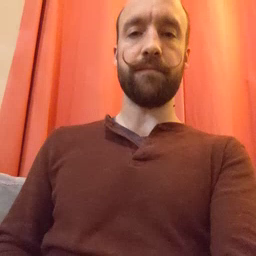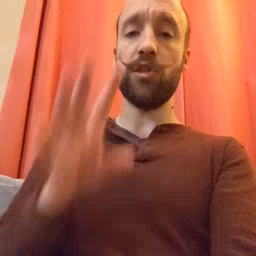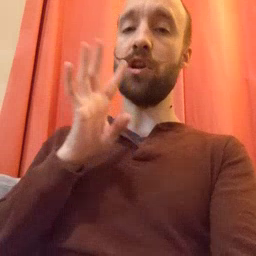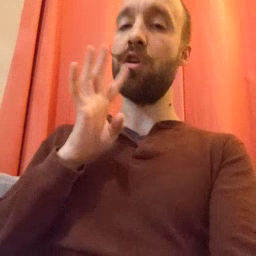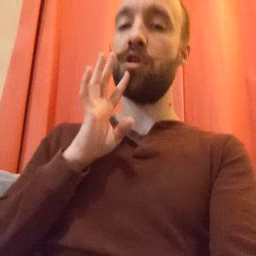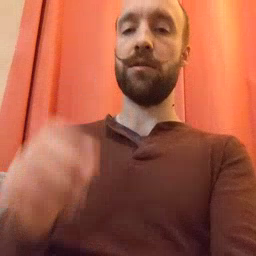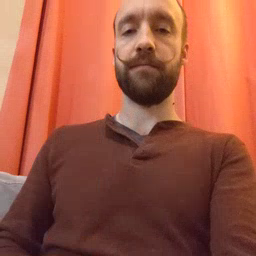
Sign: talk